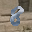
Label: 8